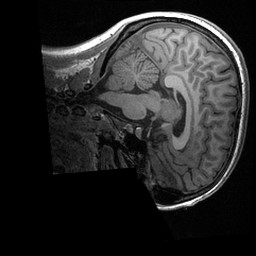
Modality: T1w
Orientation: sagittal
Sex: female
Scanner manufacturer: ge
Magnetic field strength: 3 T
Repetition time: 0.0064 s
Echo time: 0.00281 s